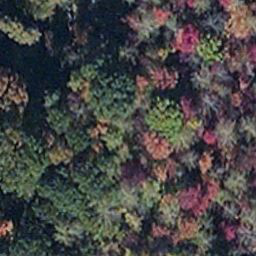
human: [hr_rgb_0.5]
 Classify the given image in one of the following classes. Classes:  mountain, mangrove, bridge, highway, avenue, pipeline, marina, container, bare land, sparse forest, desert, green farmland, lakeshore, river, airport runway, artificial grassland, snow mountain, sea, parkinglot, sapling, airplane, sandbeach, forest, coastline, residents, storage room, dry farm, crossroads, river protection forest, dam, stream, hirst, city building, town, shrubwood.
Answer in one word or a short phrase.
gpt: mangrove